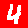
Digit: 4